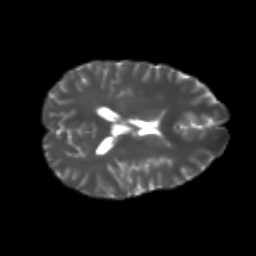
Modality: T2w
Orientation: axial
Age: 20
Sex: female
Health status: healthy
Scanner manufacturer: philips
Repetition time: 7.384 s
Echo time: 0.08599 s